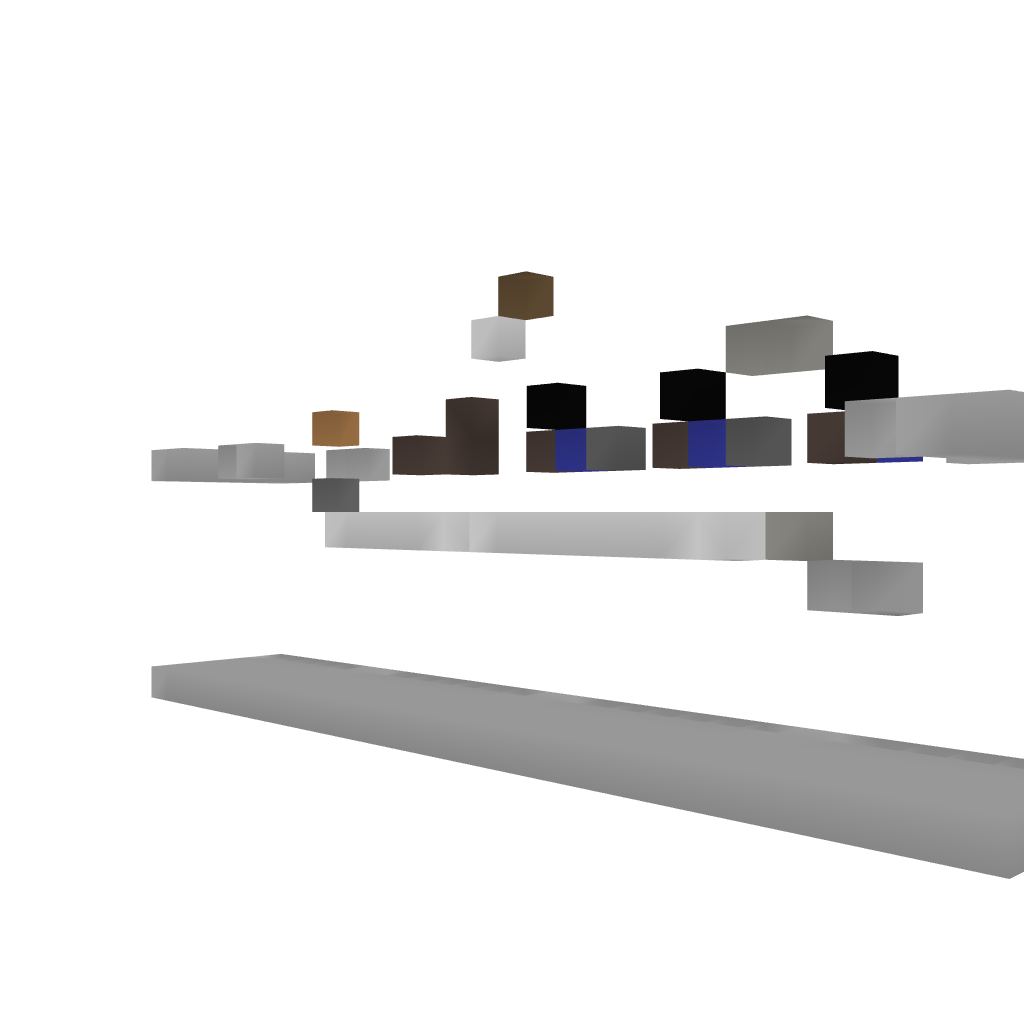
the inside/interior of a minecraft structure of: Functional Mini Submarine